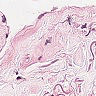
Metastatic tissue present: no